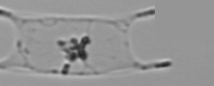
Label: Eucampia